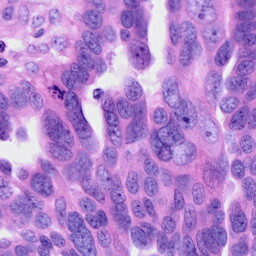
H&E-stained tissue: Ovarian